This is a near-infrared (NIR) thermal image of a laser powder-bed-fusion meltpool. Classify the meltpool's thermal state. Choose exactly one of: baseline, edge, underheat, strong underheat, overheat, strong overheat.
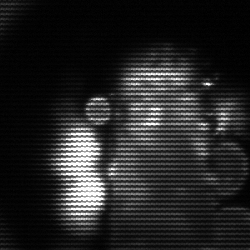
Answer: strong underheat